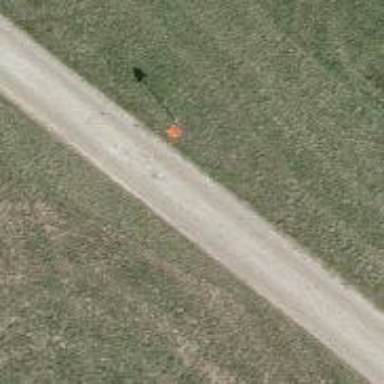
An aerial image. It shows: Pole supporting pipeline marker with roof cover.